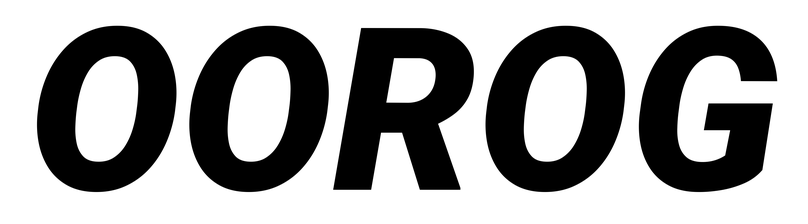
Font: Roboto-Italic_Black_Italic